Question: I am analyzing multiple images and need to be able to tell if they are shifted compared to a reference image. The purpose is to tell if the camera moved at all in between capturing images. I would ideally like to be able to correct the shift in order to still do the analysis, but at a minimum I need to be able to determine if an image is shifted and discard it if it's beyond a certain threshold.
Here are some examples of the shifts in an image I would like to detect:

I will use the first image as a reference and then compare all of the following images to it to figure out if they are shifted. The images are gray-scale (they are just displayed in color using a heat-map) and are stored in a 2-D numpy array. Any ideas how I can do this? I would prefer to use the packages I already have installed (scipy, numpy, PIL, matplotlib).
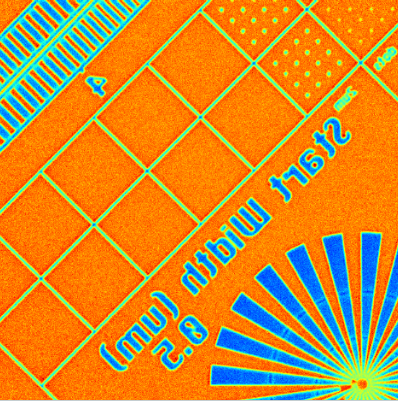
Answer: As 'Lukas Graf' hints, you are looking for cross-correlation. It works well, if:
1. The scale of your images does not change considerably.
2. There is no rotation change in the images.
3. There is no significant illumination change in the images.
For plain translations cross-correlation is very good.
The simplest cross-correlation tool is 'scipy.signal.correlate'. However, it uses the trivial method for cross-correlation, which is O(n^4) for a two-dimensional image with side length n. In practice, with your images it'll take very long.
The better too is 'scipy.signal.fftconvolve' as convolution and correlation are closely related.
Something like this:
'''
import numpy as np
import scipy.signal
def cross_image(im1, im2):
# get rid of the color channels by performing a grayscale transform
# the type cast into 'float' is to avoid overflows
im1_gray = np.sum(im1.astype('float'), axis=2)
im2_gray = np.sum(im2.astype('float'), axis=2)
# get rid of the averages, otherwise the results are not good
im1_gray -= np.mean(im1_gray)
im2_gray -= np.mean(im2_gray)
# calculate the correlation image; note the flipping of onw of the images
return scipy.signal.fftconvolve(im1_gray, im2_gray[::-1,::-1], mode='same')
'''
The funny-looking indexing of 'im2_gray[::-1,::-1]' rotates it by 180deg (mirrors both horizontally and vertically). This is the difference between convolution and correlation, correlation is a convolution with the second signal mirrored.
Now if we just correlate the first (topmost) image with itself, we get:

This gives a measure of self-similarity of the image. The brightest spot is at (201, 200), which is in the center for the (402, 400) image.
The brightest spot coordinates can be found:
'''
np.unravel_index(np.argmax(corr_img), corr_img.shape)
'''
The linear position of the brightest pixel is returned by 'argmax', but it has to be converted back into the 2D coordinates with 'unravel_index'.
Next, we try the same by correlating the first image with the second image:

The correlation image looks similar, but the best correlation has moved to (149,200), i.e. 52 pixels upwards in the image. This is the offset between the two images.
---
This seems to work with these simple images. However, there may be false correlation peaks, as well, and any of the problems outlined in the beginning of this answer may ruin the results.
In any case you should consider using a windowing function. The choice of the function is not that important, as long as something is used. Also, if you have problems with small rotation or scale changes, try correlating several small areas agains the surrounding image. That will give you different displacements at different positions of the image.